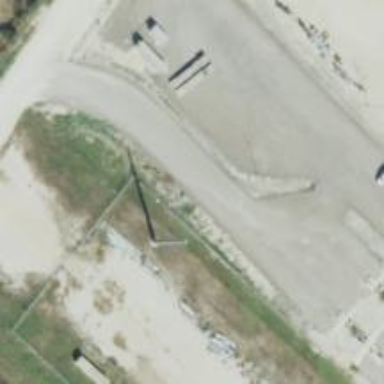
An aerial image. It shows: Power pole.